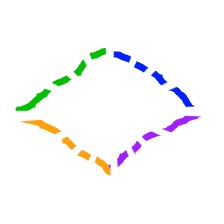
Shape: rhombus